Interaction volume radius: 5 \u00c5
Interaction volume height: 20 \u00c5
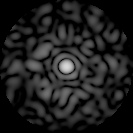
Disorder parameter: 0.8529